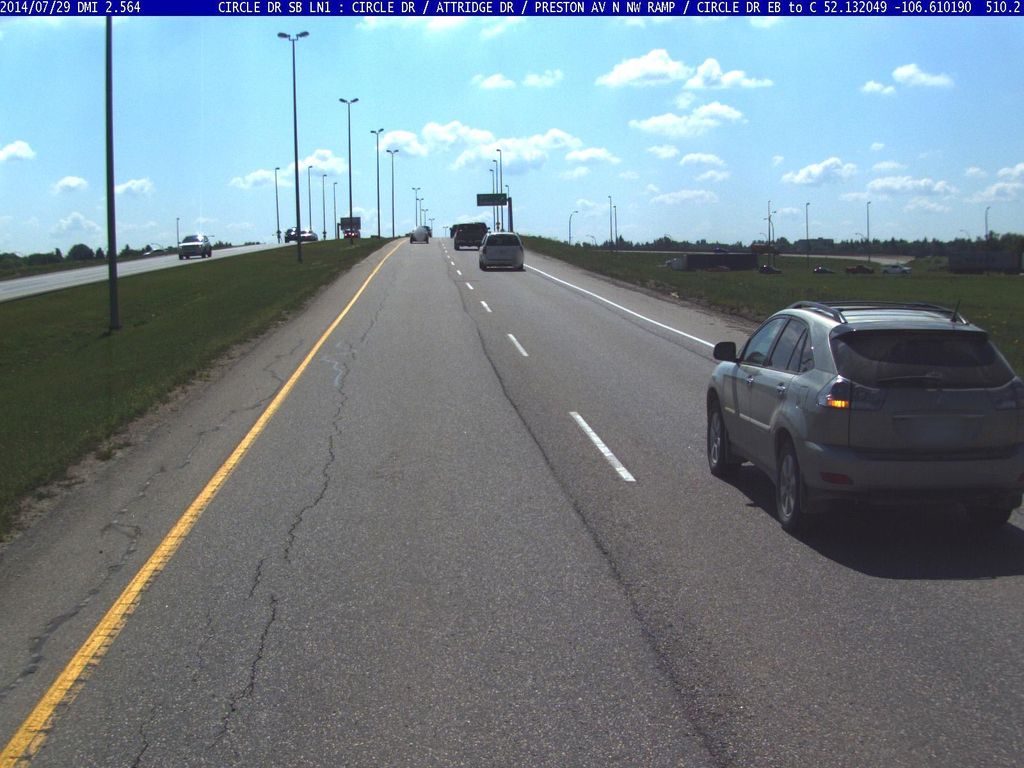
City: saskatoon